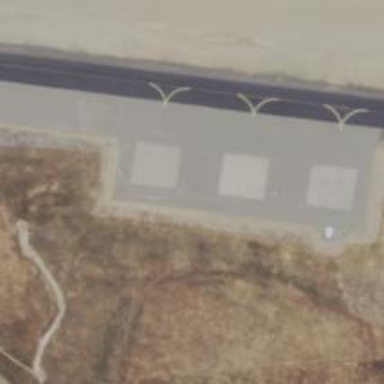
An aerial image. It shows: Image of helipad at airport.